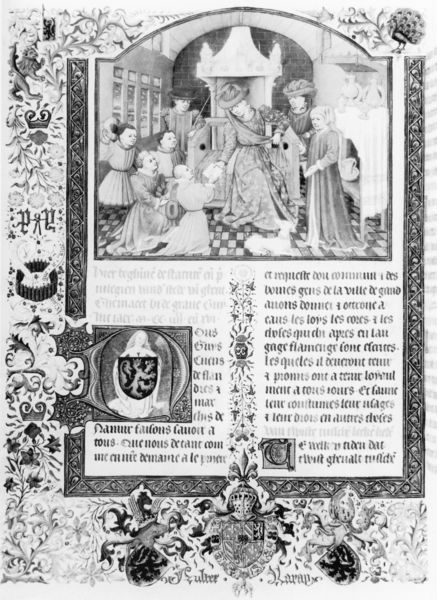
Titel: Privilegien und Statuten von Ghent und Flandern
Künstler: Meister der Genter Privilegien
Institution: Wien, Österreichische Nationalbibliothek
Schlagwörter: mann, frauen, fenster, frau, hut, kariert, männer, schwarz, weiss, ausblick, alt, bild, innenraum, boden, gewand, familie, gewänder, krone, kinder, garten, kopfbedeckung, schrift, kaiser, könig, thron, verzierung, buch, palast, schwarzweiss, seite, knien, herrscher, pfau, geschenk, buchseite, wappen, greif, baldachin, löwe, heilige, anbeten, bitte, gabe, schwar, altdeutsch, fesnter, latein, schilde, buchmalerei, anfangsbuchstabe, majuskel, wappenschild, illumination, herrin, alte schrift, recto, wappenschilde, in der andacht, beim gebet, die familie, grief, rechto